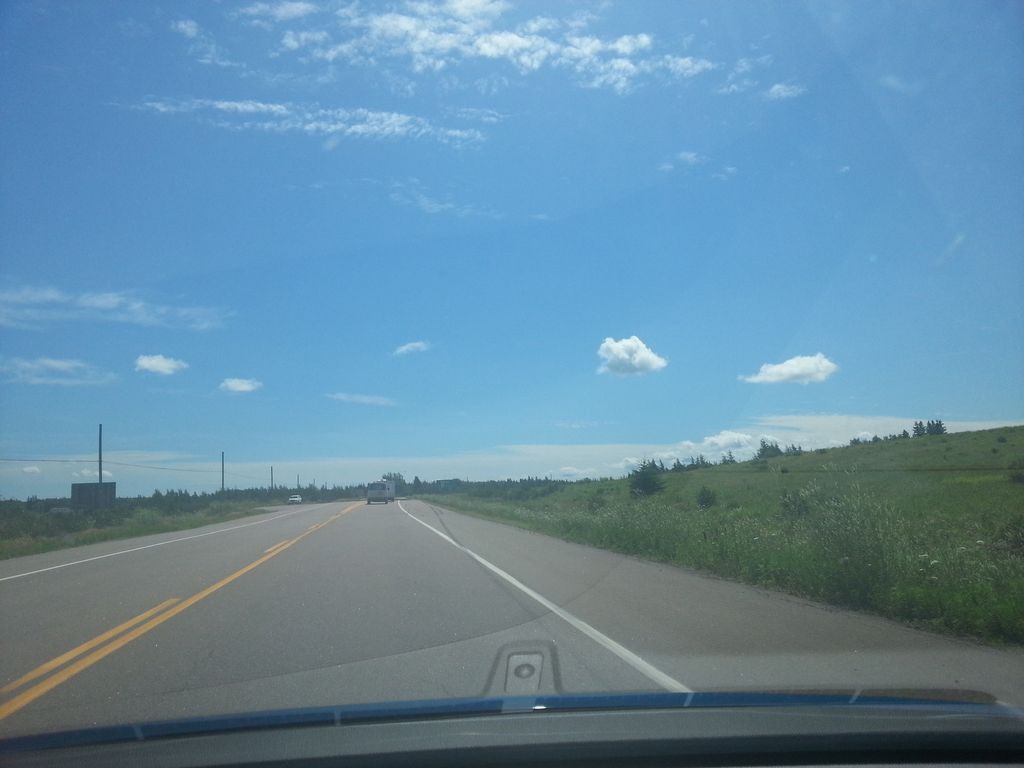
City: charlottetown